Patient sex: M
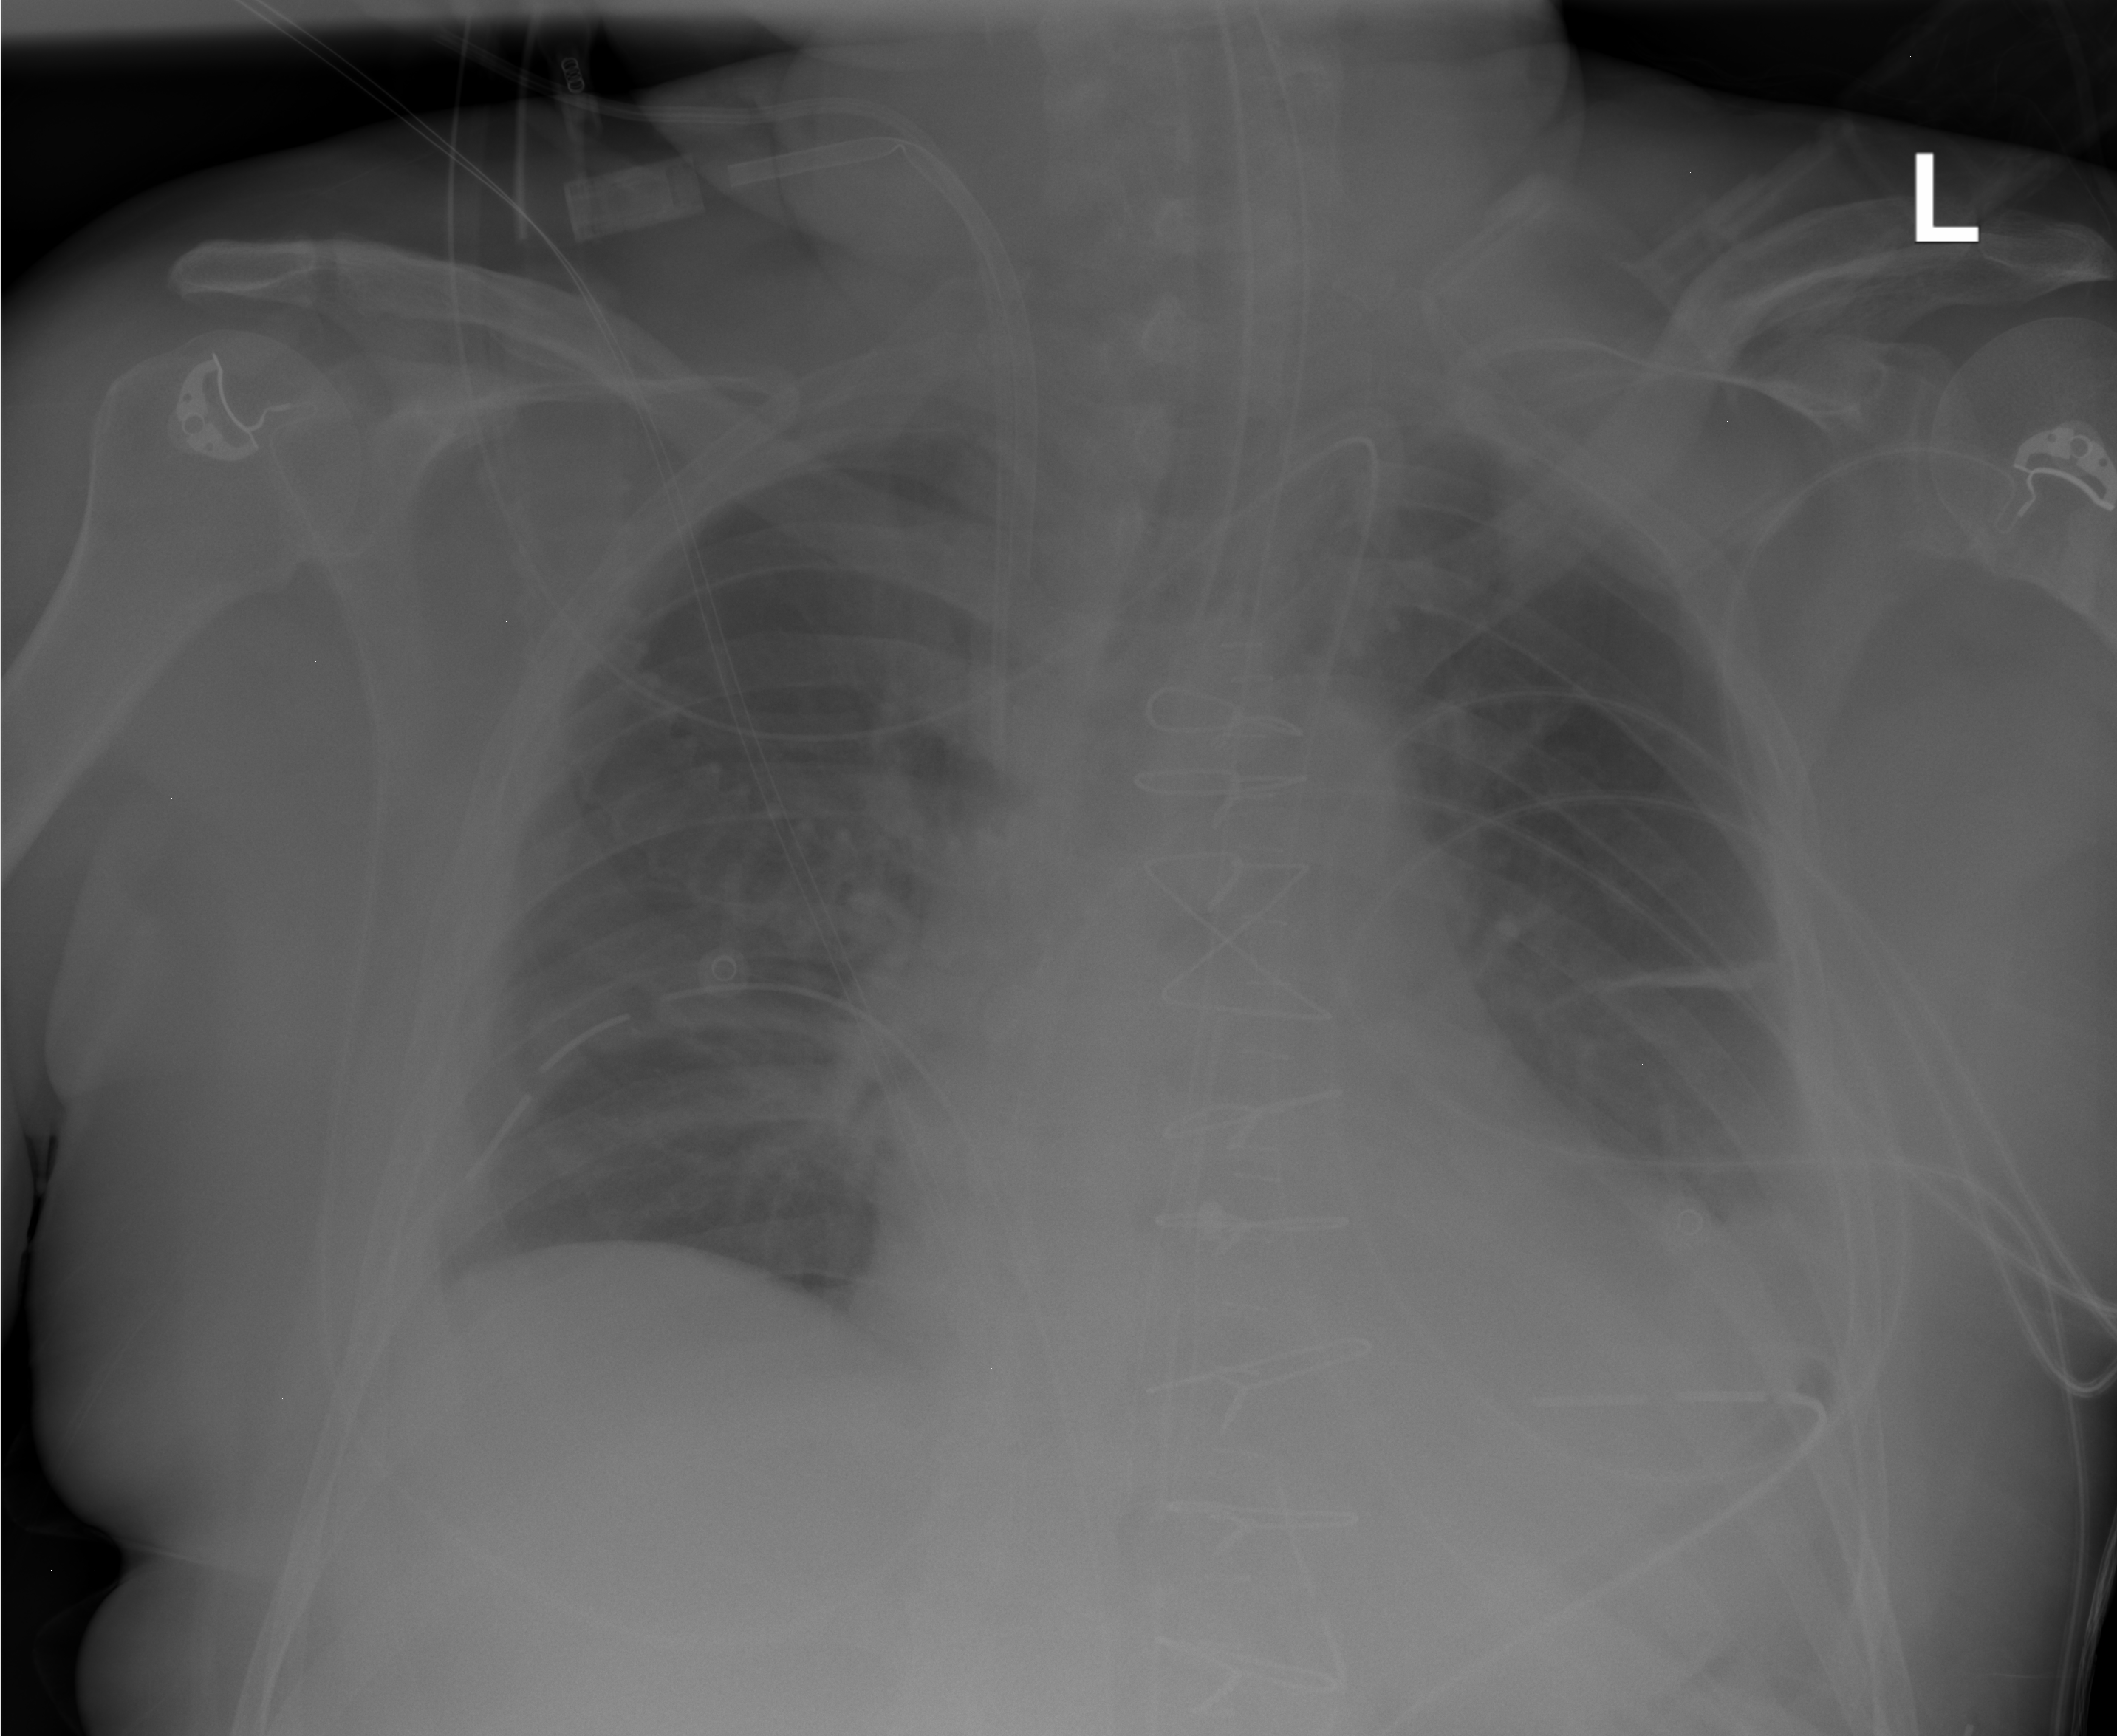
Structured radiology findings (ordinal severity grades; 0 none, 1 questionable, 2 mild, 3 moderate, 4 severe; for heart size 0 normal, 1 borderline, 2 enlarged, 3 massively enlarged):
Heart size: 2
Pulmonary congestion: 0
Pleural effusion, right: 0
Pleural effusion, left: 2
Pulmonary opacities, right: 0
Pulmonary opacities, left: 0
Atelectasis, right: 2
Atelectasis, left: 2